Question: I am currently using highstock to plot the total number of items available based on time throughout the day (which then updates real-time).
If two changes to the total number of items happens at the same time, in highstock I get a vertical bar of the difference:

So in my example image we start with 4299 things, then 53 items are removed and 50 are added (technically at the same time, but are two different transactions and are two points). With a net difference of -3. (or in otherwords, I get {x: 5:44:15 and y: 4246, change: -53}, {x: 5:44:15, y: 4296, change: 50}).
So my question:
Is it possible in highstock to merge those points to get rid of the vertical bar and use 4296 as the shown value? I was hoping I could then use the tooltip formatter to loop through 'this.points' and display a change of -53 and a change of 50 in the tooltip so the user can see what resulted in a net change of -3.
If this is not possible, I will just merge the points myself and pass all the relevant information in the point to generate the tooltip (and chart look) that I am going for, but wanted to see if I could just utilize all the functionality of highstock first - and keep these points separate.
Thanks!
Edit::
'''
new Highcharts.StockChart({
chart : {
renderTo : 'realTimeChart',
zoomType: 'x',
backgroundColor: '#feffdd',
style: {
fontFamily: 'Segoe UI'
},
type: 'spline'
},
plotOptions: {
area: { animation: false },
arearange: { animation: false },
areaspline: { animation: false },
areasplinerange: { animation: false },
bar: { animation: false },
column: { animation: false },
columnrange: { animation: false },
gauge: { animation: false },
line: { animation: false },
pie: { animation: false },
scatter: { animation: false },
series: { animation: false },
spline: { animation: false }
},
xAxis: {
ordinal: false
},
tooltip: {
animation: false,
formatter: function() {
var p = '';
p += '<span style="font-size: 9px;">' + Highcharts.dateFormat('%A, %b %e, %Y %H:%M:%S', this.x) +'</span><br/>';
$.each(this.points, function(i, point){
p += '<span style="color:' + this.series.color + '">' + this.series.name + '</span>: <b>'+ this.y +'</b>';
if (point.point.where) {
p += '<br />' + point.point.where + ' changed by ' + point.point.change + (point.point.who ? ' (' + point.point.who + ')' : '');
}
});
return p;
}
},
rangeSelector: {
buttons: [{
count: 30,
type: 'minute',
text: '30M'
}, {
count: 1,
type: 'hour',
text: '1H'
}, {
count: 6,
type: 'hour',
text: '6H'
}, {
type: 'all',
text: 'Day'
}],
inputEnabled: false,
selected: 1
},
exporting: {
enabled: false
},
series : [{
name : 'Available',
data : data,
lineWidth: 1,
states: {
hover: {
enabled: false
}
}
}]
'''
Data is in the format I showed previously, except the x is actually in milliseconds since epoch:
'''
data = [
{x: 123456789, y: 2000, where: 'Location', change: 40, who: 'Joe'},
{x: 123456789, y: 1960, where: 'Location', change: -40, who: 'Bob'},
...
];
'''
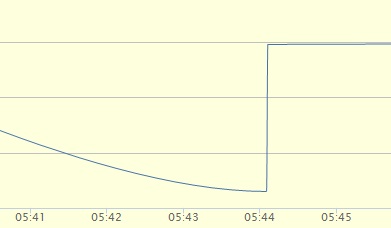
Answer: Just wanted to follow up with how I easily got around the probem. Instead of placing by second, I decided to group points together to the nearest minute rounding down (so I have blocks of minutes).
Then for each point I passed in an array of the actual points contained within that minute block as a new argument, and updated the y value for that minute block. Then I used the tooltip formatter to display all the changes within that minute block with their actual time of change. This gave me a more flowing graph instead of all these hard vertical points for the same x-axis.
To easily change a data point at a specific x-axis point, I kept a separate array of the location of the minute block inside the series.data array for highcharts, that way if I needed to update a block, I knew exactly where that time series was.
Here is how I accomplished my task:
I create the reference array:
'''
var pointIndex = {};
'''
I created the inital data series from historical data for the day (pulled in via ajax):
'''
var data = [];
var time = Math.floor(actual_time / 60000) * 60000;
pointIndex[time] = data.push({x: time, y: items_available, change: [{when: actual_time}]});
'''
So actual_time is the number of milliseconds since epoch (when the even change occured), then I round that to the nearest minute to get the minute time block, change is the argument that will hold all the actual points for display in the tooltip.
So when I add a new point I check if the minute block exists, if it does not, add a new point, otherwise update an old point:
'''
var time = (new Date()).getTime();
var point = Math.floor(time / 60000) * 60000;
if (pointIndex[point]) {
var change = chart.series[0].data[pointIndex[point]].change;
change.push({when: time});
chart.series[0].data[pointIndex[point]].update({x: point, y: items_available, change: change});
} else {
pointIndex[point] = chart.series[0].data.length;
chart.series[0].addPoint({x: point, y: items_available, change: [{when: time}]}, false, false);
}
'''
(In all cases I do the actual chart refresh after I am done updating points.)
Hopefully that will help anyone else who finds theirself in the same position!
Edit:: (forgot the formatter):
'''
tooltip: {
animation: false,
formatter: function() {
var p = '';
p += '<span style="font-size: 9px;">' + Highcharts.dateFormat('%A, %b %e, %Y %H:%M', this.x) +'</span><br/>';
$.each(this.points, function(i, point){
p += '<span style="color:' + this.series.color + '">' + this.series.name + '</span>: <b>'+ this.y +'</b>';
if (point.point.change) {
for(var j = 0; j < point.point.change.length; ++j) {
p += '<br />Change at: ' + new Date(point.point.change[j].when).toTimeString();
}
}
});
return p;
}
}
'''